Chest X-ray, PA view. Patient: 11 years old, sex F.
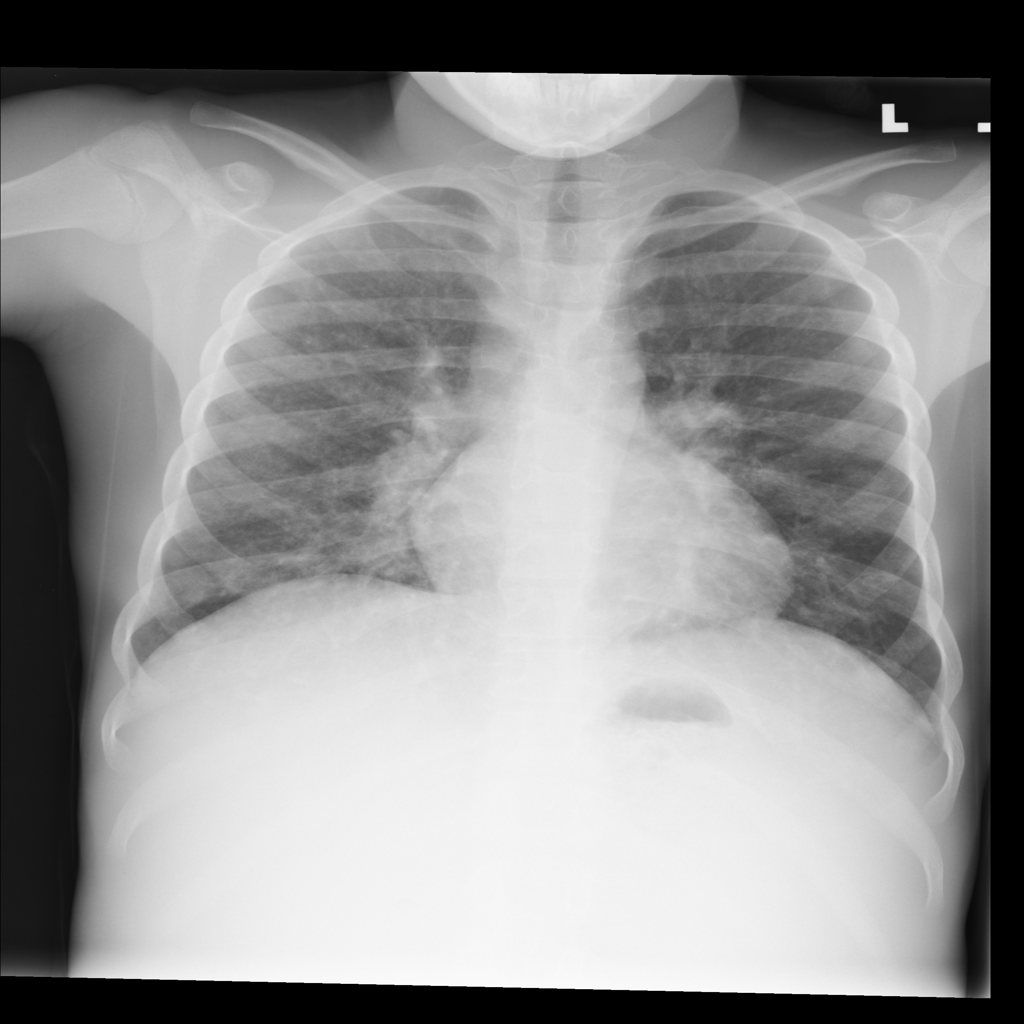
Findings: No Finding